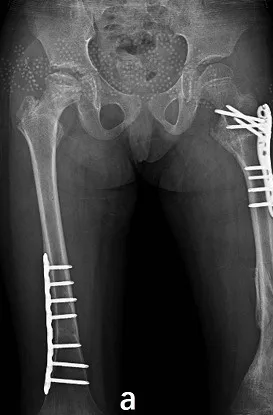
Six months after the injury, the fractures were healed, and ,the shape of the right femoral head was irregular in the pelvic view.
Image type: radiology (x_ray)